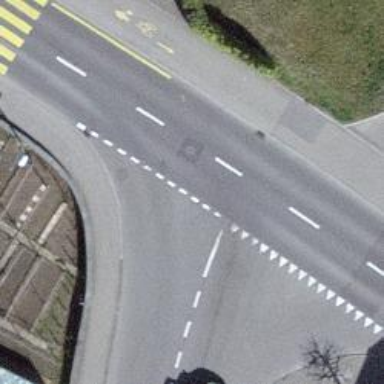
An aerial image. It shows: Road with "give way" sign.